【题型】解答题　【知识点】平面几何　【难度】easy
如图, $AB$、$CD$ 是 $\odot O$ 的两条弦, $\angle AOC = \angle BOD$。求证：$AB = CD$。

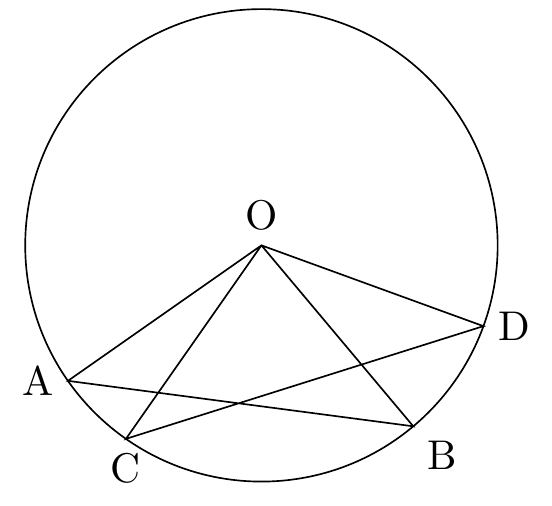
【解答】
证明：$\because$ $\angle AOC = \angle BOD$,

$\therefore$ $\angle AOC + \angle COB = \angle BOD + \angle COB$,

$\therefore$ $\angle AOB = \angle COD$,

$\therefore$ $AB = CD$。